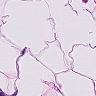
Metastatic tissue present: no